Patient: sex F, age 62
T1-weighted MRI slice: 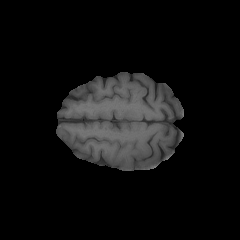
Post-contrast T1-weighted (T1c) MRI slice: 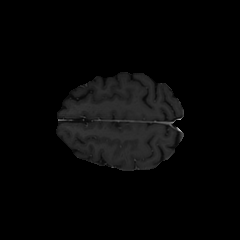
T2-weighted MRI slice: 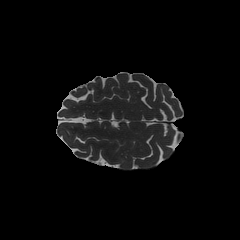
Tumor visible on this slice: no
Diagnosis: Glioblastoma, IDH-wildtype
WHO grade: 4